Question: I am trying to manually 'dodge' a point to align with the error bars.
The 'head' of my data are included here and my full data set is included at the bottom of the post through 'dput'
'''
> head(Data, n=15)
StudyArea ID Obs variable value SE id
1 Cali CAL_F01 22 CaliPred NA NA 0.0
2 Cali CAL_F17 50 CaliPred NA NA 0.0
3 Cali CAL_F19 8 CaliPred NA NA 0.0
4 Cali CAL_F23 15 CaliPred NA NA 0.0
5 Cali CAL_F43 54 CaliPred NA NA 0.0
6 Cali CAL_M33 30 CaliPred NA NA 0.0
7 Cali CAL_M36 11 CaliPred NA NA 0.0
8 Colo COL_P01 90 CaliPred 77 6.314889 -7.1
9 Colo COL_P03 53 CaliPred 55 5.497654 -7.1
10 Colo COL_P05 9 CaliPred 5 1.642908 -7.1
11 Colo COL_P06 42 CaliPred 38 4.518088 -7.1
12 Colo COL_P07 72 CaliPred 84 6.877948 -7.1
13 Colo COL_P08 40 CaliPred 47 5.483234 -7.1
14 Colo COL_P09 60 CaliPred 65 6.076180 -7.1
15 Colo COL_P10 58 CaliPred 61 5.504660 -7.1
'''
As seen in the figure below, the points are not correctly aligned. The error bars are manually 'dodged' with the 'id' column within 'Data' (line three of the code below).
'''
p <-ggplot(Data , aes(x=ID))+
geom_point(aes(y=value, color=variable),size=3, )+
geom_errorbar(aes(ymin=value-SE, ymax=value+SE, x=as.numeric(factor(ID))+id, color=variable),lty = 2, cex=1, width = 0.5)+
geom_point(aes(y=Obs),shape="*",size=12)+
facet_wrap(~StudyArea,scales="free",ncol=1) +
theme(axis.text.x=element_text(angle=30, hjust=1))
pp <- p + scale_color_manual(name="Area",
values=c("red", "blue","darkgreen"),
breaks=c("Pred", "Pred", "Pred"))+
theme(legend.position="bottom")
'''
When I add 'x=as.numeric(factor(ID))+id' to the 'aes' argument of the point (as in the code below), I get the error 'Error: Discrete value supplied to continuous scale'
'''
p <-ggplot(Data , aes(x=ID))+
geom_point(aes(y=value, x=as.numeric(factor(ID))+id, color=variable),size=3, shape=1)+
geom_errorbar(aes(ymin=value-SE, ymax=value+SE, x=as.numeric(factor(ID))+id, color=variable),lty = 2, cex=1, width = 0.5)+
geom_point(aes(y=Obs),shape="*",size=12)+
facet_wrap(~StudyArea,scales="free",ncol=1) +
theme(axis.text.x=element_text(angle=30, hjust=1))
pp <- p + scale_color_manual(name="Area",
values=c("red", "blue","darkgreen"),
breaks=c("Pred", "Pred", "Pred"))+
theme(legend.position="bottom")
pp
'''
Question: How do I correctly 'dodge' the points to align with the manually specified error bars?

Thanks in advance!
All data
'''
Data <- structure(list(StudyArea = structure(c(1L, 1L, 1L, 1L, 1L, 1L,
1L, 2L, 2L, 2L, 2L, 2L, 2L, 2L, 2L, 2L, 2L, 3L, 3L, 3L, 3L, 3L,
3L, 1L, 1L, 1L, 1L, 1L, 1L, 1L, 2L, 2L, 2L, 2L, 2L, 2L, 2L, 2L,
2L, 2L, 3L, 3L, 3L, 3L, 3L, 3L, 1L, 1L, 1L, 1L, 1L, 1L, 1L, 2L,
2L, 2L, 2L, 2L, 2L, 2L, 2L, 2L, 2L, 3L, 3L, 3L, 3L, 3L, 3L), .Label = c("Cali",
"Colo", "Pata"), class = "factor"), ID = structure(c(1L, 2L,
3L, 4L, 5L, 6L, 7L, 8L, 9L, 10L, 11L, 12L, 13L, 14L, 15L, 16L,
17L, 18L, 19L, 20L, 21L, 22L, 23L, 1L, 2L, 3L, 4L, 5L, 6L, 7L,
8L, 9L, 10L, 11L, 12L, 13L, 14L, 15L, 16L, 17L, 18L, 19L, 20L,
21L, 22L, 23L, 1L, 2L, 3L, 4L, 5L, 6L, 7L, 8L, 9L, 10L, 11L,
12L, 13L, 14L, 15L, 16L, 17L, 18L, 19L, 20L, 21L, 22L, 23L), .Label = c("CAL_F01",
"CAL_F17", "CAL_F19", "CAL_F23", "CAL_F43", "CAL_M33", "CAL_M36",
"COL_P01", "COL_P03", "COL_P05", "COL_P06", "COL_P07", "COL_P08",
"COL_P09", "COL_P10", "COL_P12", "COL_P13", "PAT_F03", "PAT_F04",
"PAT_F05", "PAT_M02", "PAT_M03", "PAT_M04"), class = "factor"),
Obs = c(22L, 50L, 8L, 15L, 54L, 30L, 11L, 90L, 53L, 9L, 42L,
72L, 40L, 60L, 58L, 20L, 37L, 50L, 67L, 20L, 19L, 58L, 5L,
22L, 50L, 8L, 15L, 54L, 30L, 11L, 90L, 53L, 9L, 42L, 72L,
40L, 60L, 58L, 20L, 37L, 50L, 67L, 20L, 19L, 58L, 5L, 22L,
50L, 8L, 15L, 54L, 30L, 11L, 90L, 53L, 9L, 42L, 72L, 40L,
60L, 58L, 20L, 37L, 50L, 67L, 20L, 19L, 58L, 5L), variable = structure(c(1L,
1L, 1L, 1L, 1L, 1L, 1L, 1L, 1L, 1L, 1L, 1L, 1L, 1L, 1L, 1L,
1L, 1L, 1L, 1L, 1L, 1L, 1L, 2L, 2L, 2L, 2L, 2L, 2L, 2L, 2L,
2L, 2L, 2L, 2L, 2L, 2L, 2L, 2L, 2L, 2L, 2L, 2L, 2L, 2L, 2L,
3L, 3L, 3L, 3L, 3L, 3L, 3L, 3L, 3L, 3L, 3L, 3L, 3L, 3L, 3L,
3L, 3L, 3L, 3L, 3L, 3L, 3L, 3L), .Label = c("CaliPred", "ColoPred",
"PataPred"), class = "factor"), value = c(NA, NA, NA, NA,
NA, NA, NA, 77, 55, 5, 38, 84, 47, 65, 61, 25, 43, 34, 66,
18, 15, 34, 5, 18, 49, 6, 13, 31, 27, 12, NA, NA, NA, NA,
NA, NA, NA, NA, NA, NA, 32, 60, 18, 14, 32, 5, 30, 53, 7,
15, 49, 32, 14, 86, 62, 5, 48, 93, 52, 73, 68, 28, 47, NA,
NA, NA, NA, NA, NA), SE = c(NA, NA, NA, NA, NA, NA, NA, 6.31488929298672,
5.497653791366, 1.64290834339061, 4.51808782802661, 6.87794805206761,
5.48323374891446, 6.07617986453451, 5.50465952513403, 3.46640687133807,
4.67925642640691, 3.89436451780002, 5.95337845105602, 3.16947277410086,
2.65632106571484, 4.54262669561671, 1.48630436319955, 3.38512609777978,
4.89449176574693, 1.22686235133486, 2.55142136173085, 4.65844412010727,
3.84103820176873, 2.38653357702158, NA, NA, NA, NA, NA, NA,
NA, NA, NA, NA, 3.92516789504607, 5.92416243616404, 3.14626294785635,
2.67848085040132, 4.48377790891048, 1.49789328005297, 3.43538336956585,
4.86558548401014, 0.927955791077904, 2.51531952706457, 5.07056696779931,
3.85815493933999, 2.34767760968492, 6.39770960804122, 5.58054623577558,
1.64529737748105, 4.38254693434801, 6.95044087111244, 5.54875633450289,
6.16583286016463, 5.32461337007243, 3.47652151729081, 4.68257865863345,
NA, NA, NA, NA, NA, NA), id = c(0, 0, 0, 0, 0, 0, 0, -7.1,
-7.1, -7.1, -7.1, -7.1, -7.1, -7.1, -7.1, -7.1, -7.1, -17.1,
-17.1, -17.1, -17.1, -17.1, -17.1, -0.1, -0.1, -0.1, -0.1,
-0.1, -0.1, -0.1, -7, -7, -7, -7, -7, -7, -7, -7, -7, -7,
-16.9, -16.9, -16.9, -16.9, -16.9, -16.9, 0.1, 0.1, 0.1,
0.1, 0.1, 0.1, 0.1, -6.9, -6.9, -6.9, -6.9, -6.9, -6.9, -6.9,
-6.9, -6.9, -6.9, -17.7, -17.7, -17.7, -17.7, -17.7, -17.7
)), .Names = c("StudyArea", "ID", "Obs", "variable", "value",
"SE", "id"), row.names = c(NA, -69L), class = "data.frame")
'''
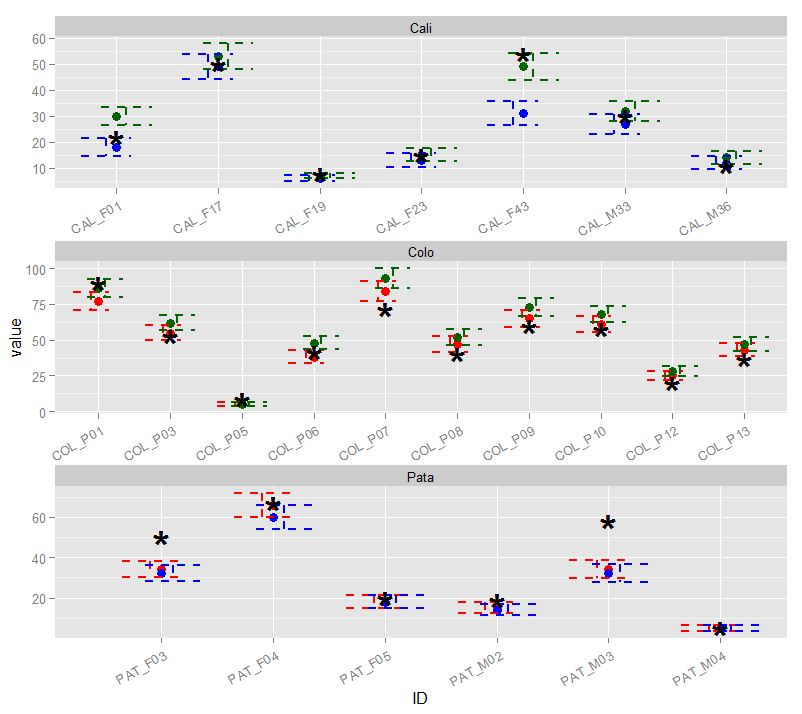
Answer: This seems to be what you are looking for (???)

'''
library(ggplot2)
gg <- na.omit(Data)
p <-ggplot(gg, aes(x=ID))+
geom_point(aes(y=value, color=variable),size=3,position=position_dodge(1))+
geom_errorbar(aes(ymin=value-SE, ymax=value+SE, color=variable), position=position_dodge(1),cex=1, width = .5)+
geom_point(aes(y=Obs),shape="*",size=12)+
facet_wrap(~StudyArea,scales="free",ncol=1) +
theme(axis.text.x=element_text(angle=30, hjust=1))+
scale_color_manual(name="Area", values=c("red", "blue","darkgreen"))+
theme(legend.position ="bottom")
p
'''
You are getting that error because you try to combine discrete values - 'aes(x=ID,...)' with continuous values - 'aes(x=as.numeric(ID)+id,...)'. This is meaningless. As shown above, you can get the desired(??) result without that using dodge 'Data'
IMO this is a better way to represent the data:

'''
p <-ggplot(gg, aes(x=ID))+
geom_point(aes(y=value, color=variable),size=3,position=position_dodge(1))+
geom_errorbar(aes(ymin=value-SE, ymax=value+SE, color=variable), position=position_dodge(1),cex=1, width = .5)+
geom_point(aes(y=Obs),shape="*",size=8)+
facet_grid(~StudyArea,scales="free") +
theme(axis.text.x=element_text(angle=-90, vjust=.3))+
scale_color_manual(name="",values=c("red", "blue","darkgreen"))+
theme(legend.position ="bottom")
p
'''